二年级 · 算术
妈妈带 100 元，可以买下面哪两样商品？（写出所有可能）

书包 45 元

鞋子 76 元

乒乓球拍 25 元

篮球 56 元
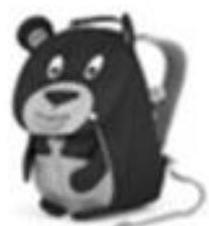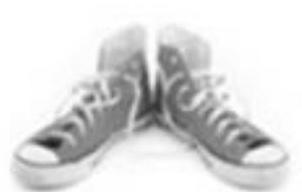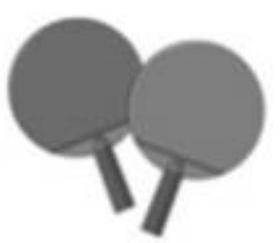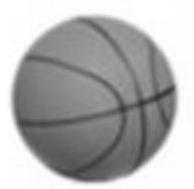
答案: $45+25=70$ (元)

$25+56=81($ 元 $)$

答: 可以买书包和乒乓球拍或乒乓球拍和篮球。